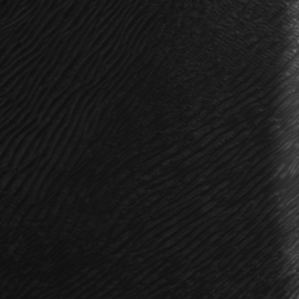
Label: frost